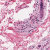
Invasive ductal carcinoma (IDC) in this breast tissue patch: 0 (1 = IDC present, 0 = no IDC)